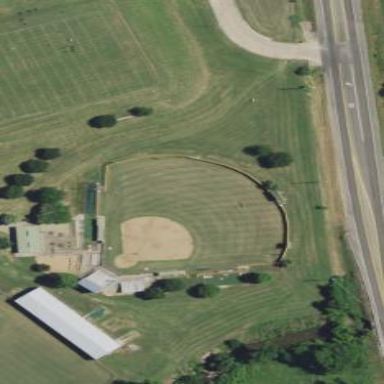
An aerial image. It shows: Softball pitch for leisure sports.